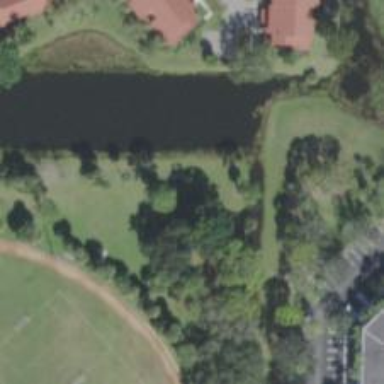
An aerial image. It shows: Disc golf hole.